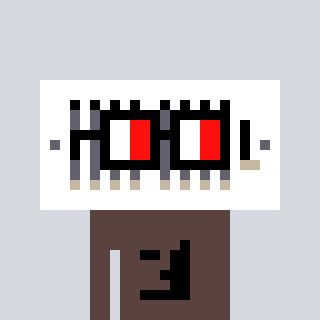
a pixel art character with square glasses with black frames and red eyes, a vent-shaped head and a darkbrown-colored body on a cool background